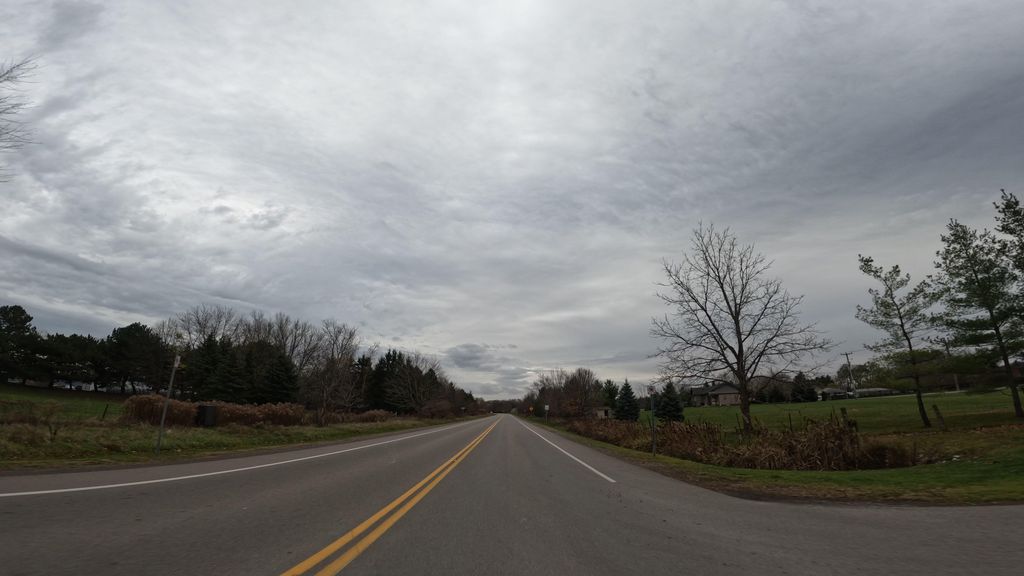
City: hamilton